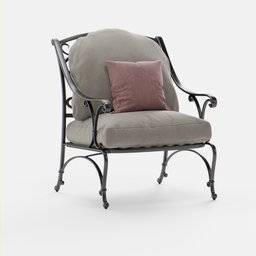
Label: furniture